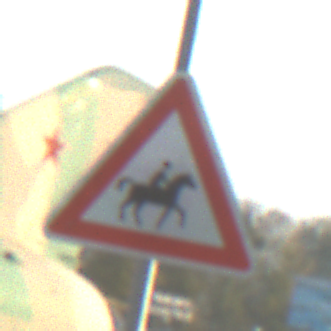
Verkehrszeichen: ReiterLinks
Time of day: SunriseSunset
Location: Outdoor (Special)
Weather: Clear
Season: NotSpecified
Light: Natural